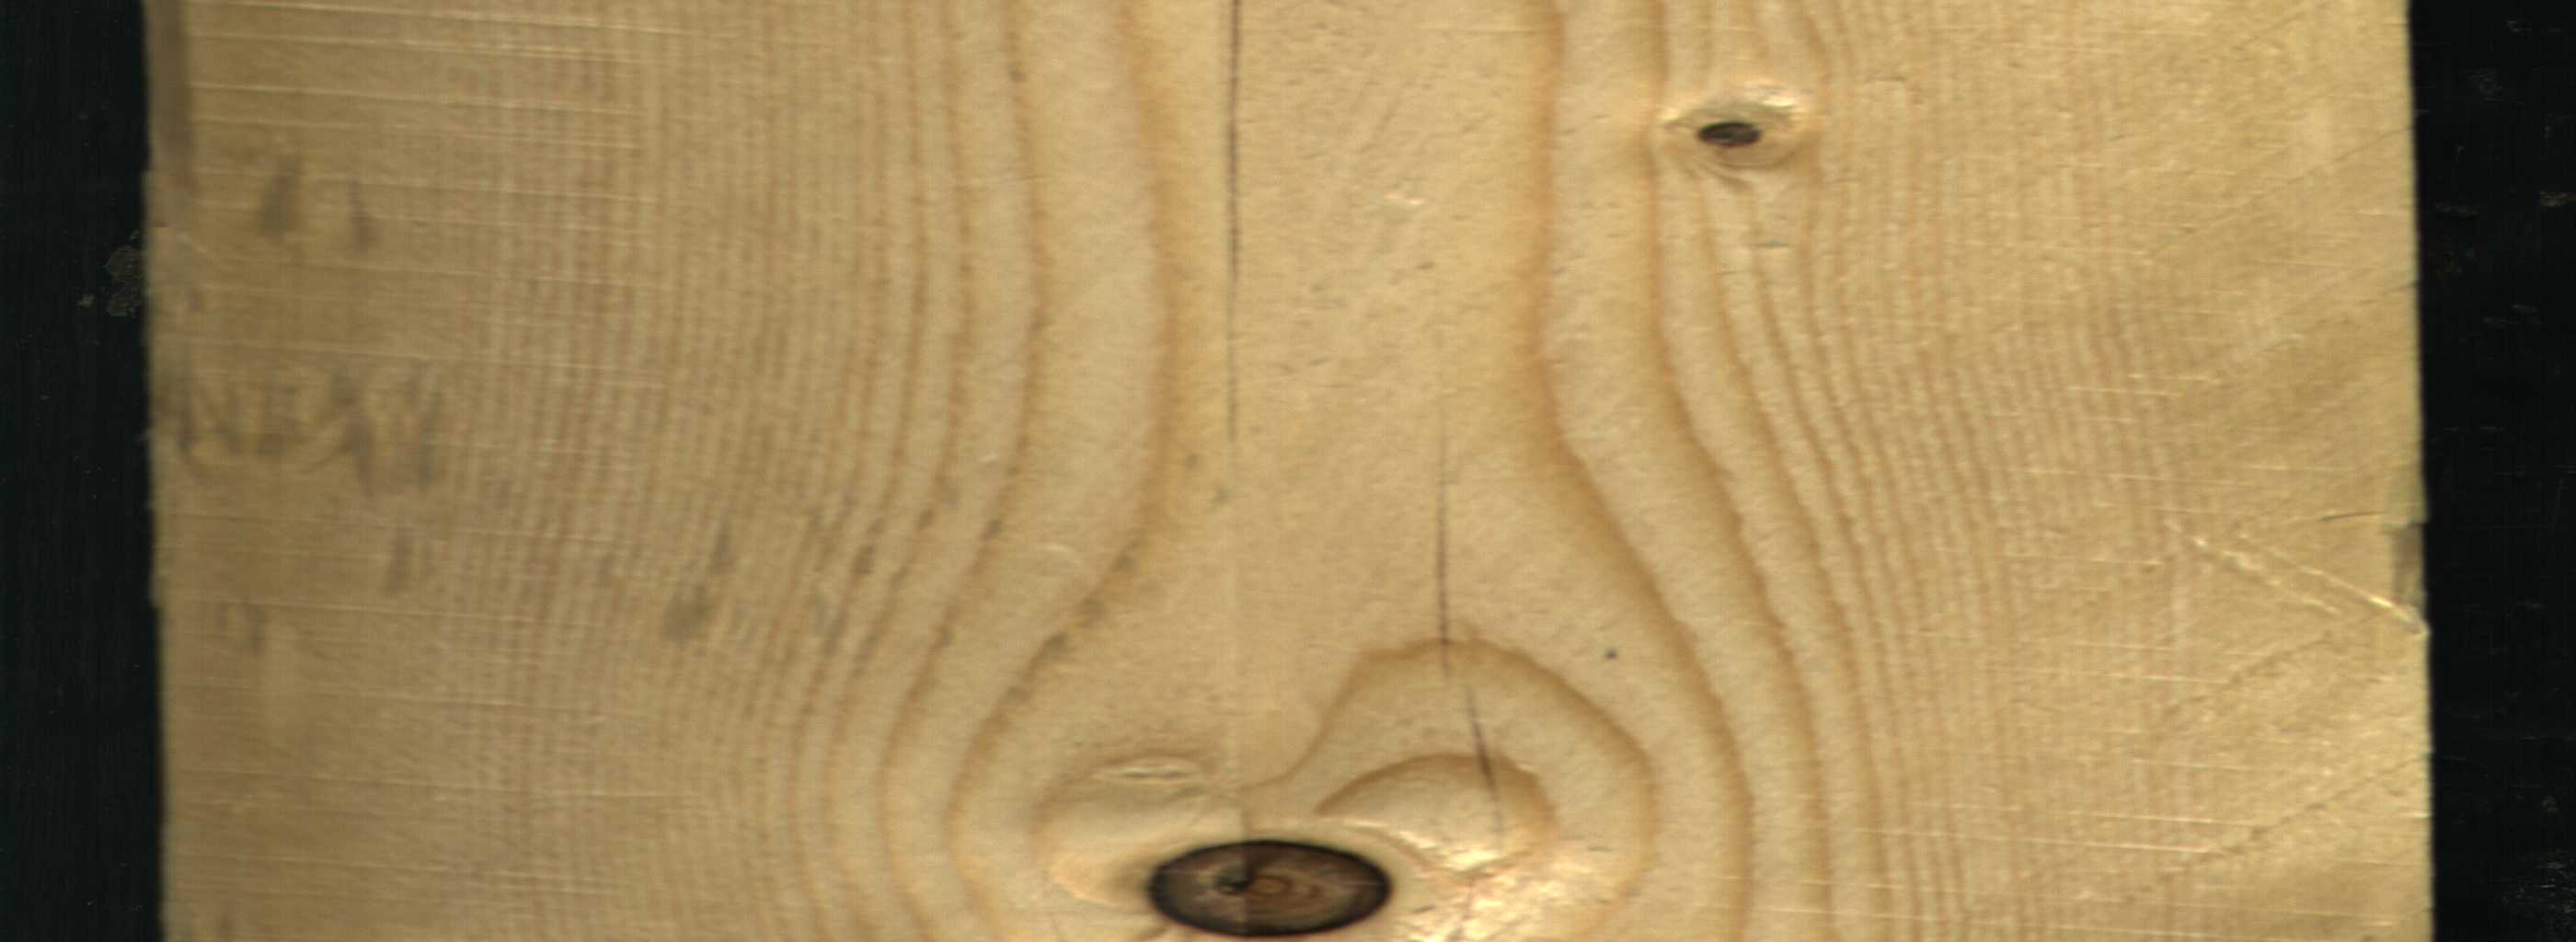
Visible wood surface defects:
Crack
Crack
Crack
Dead_Knot
Dead_Knot